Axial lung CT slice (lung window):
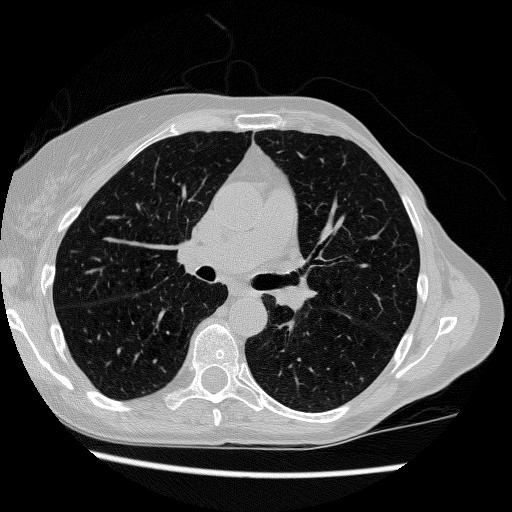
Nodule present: no